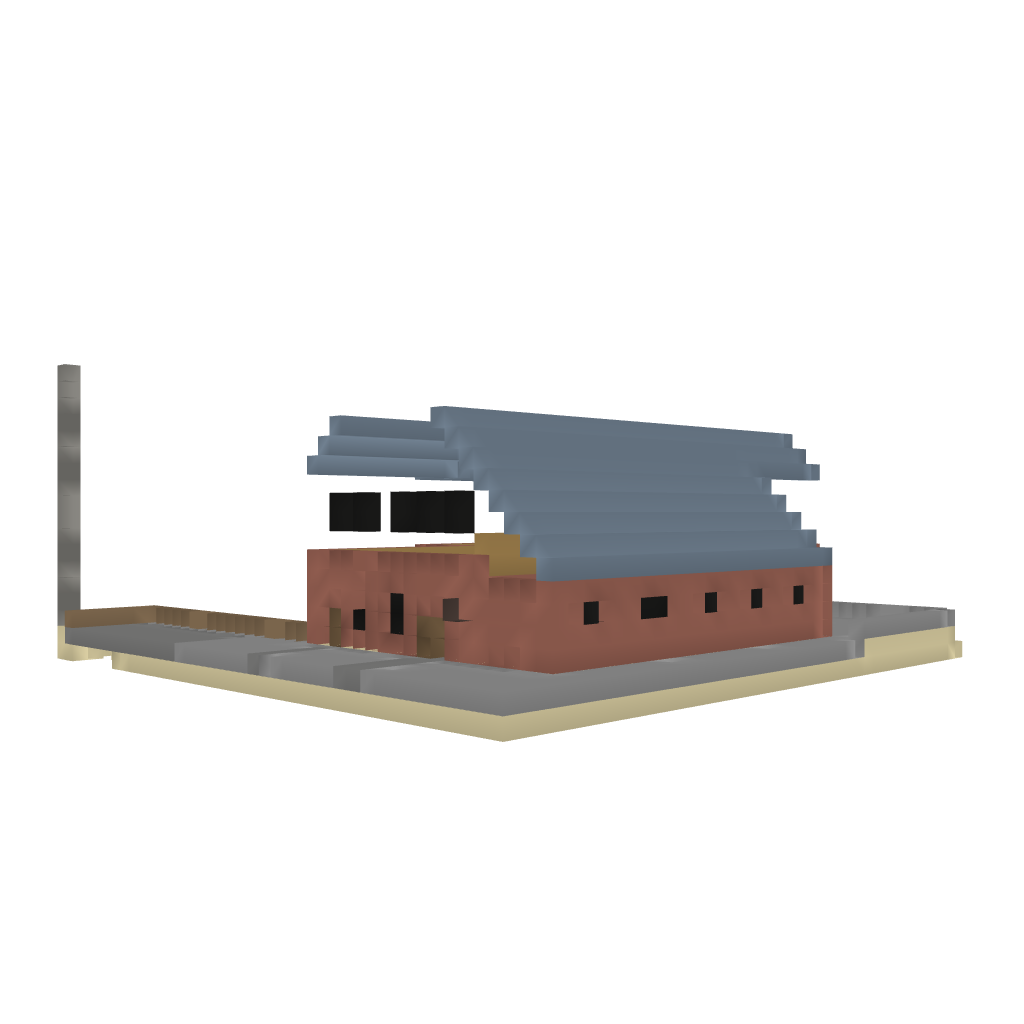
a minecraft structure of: liberty tavern